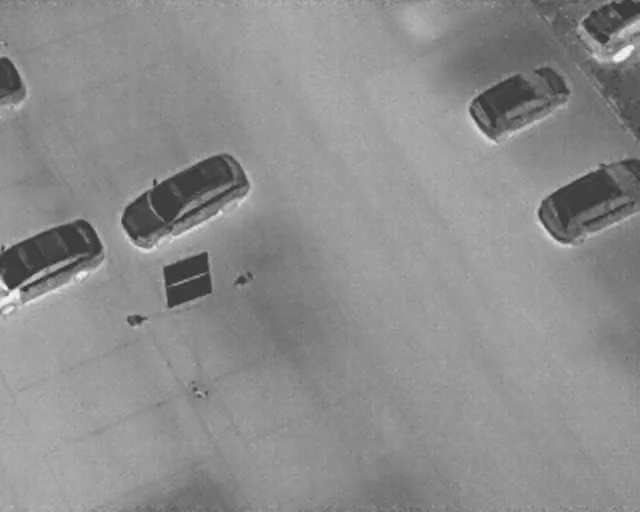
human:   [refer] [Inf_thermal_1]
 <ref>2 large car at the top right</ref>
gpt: <box>[[76, 9, 86, 30, 152], [89, 0, 99, 12, 2]]</box>

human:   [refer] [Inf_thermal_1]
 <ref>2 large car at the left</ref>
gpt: <box>[[23, 25, 33, 53, 154], [0, 40, 15, 61, 2]]</box>